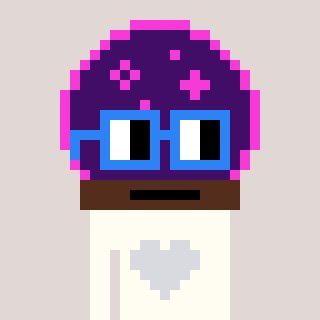
a pixel art character with square blue glasses, a crystalball-shaped head and a grayscale-colored body on a warm background